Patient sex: M
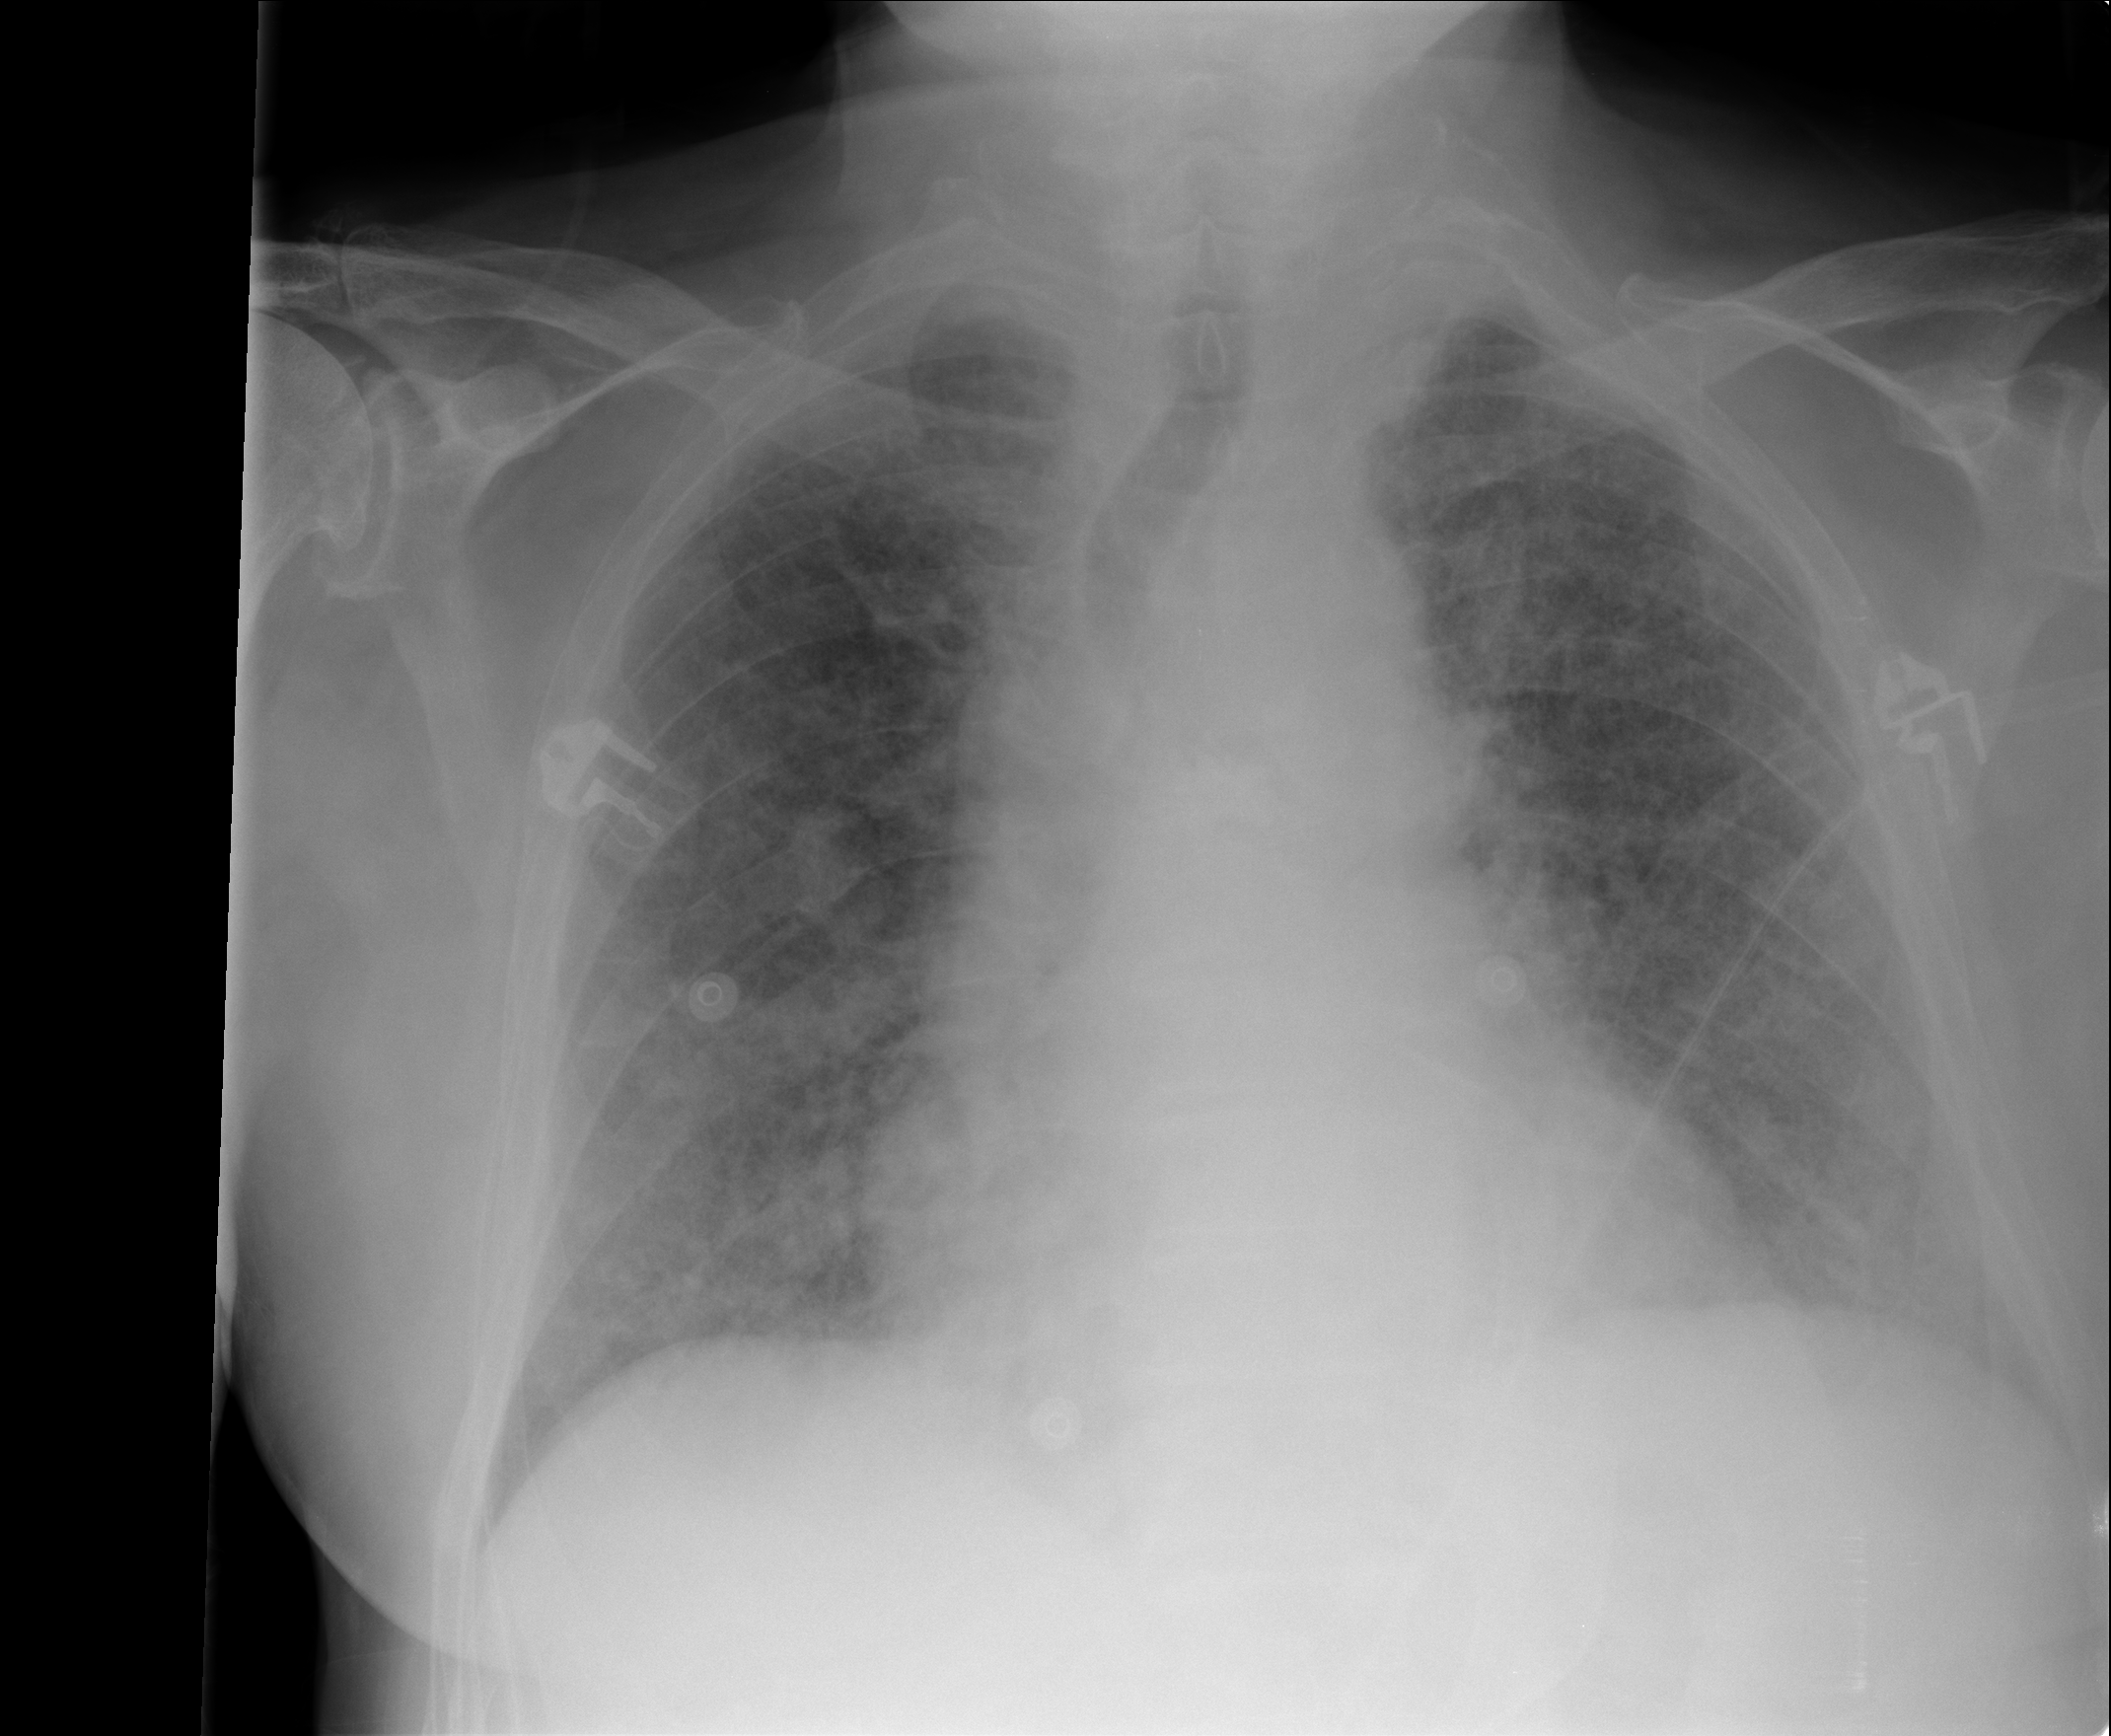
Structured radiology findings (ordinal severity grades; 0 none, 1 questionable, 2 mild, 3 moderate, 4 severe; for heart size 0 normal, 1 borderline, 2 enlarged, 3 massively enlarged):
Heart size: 2
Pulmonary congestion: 3
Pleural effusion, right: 0
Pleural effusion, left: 2
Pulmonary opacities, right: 2
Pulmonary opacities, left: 2
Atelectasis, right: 2
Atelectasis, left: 2